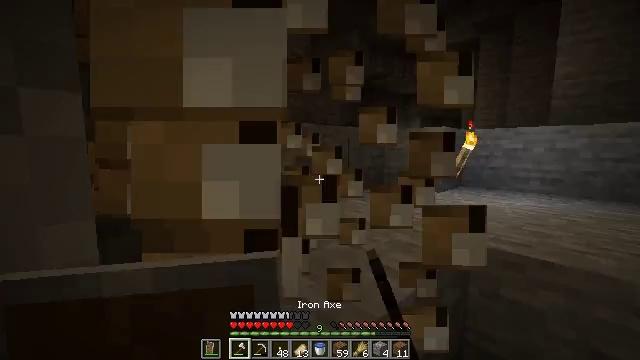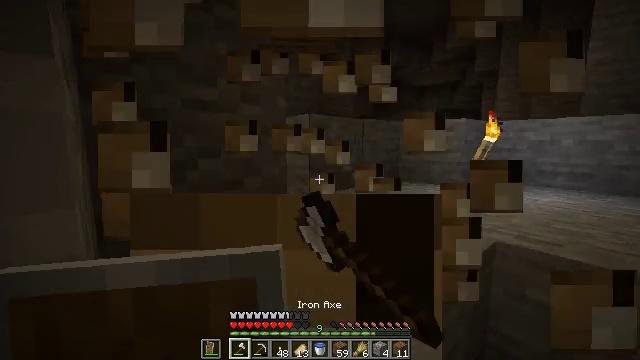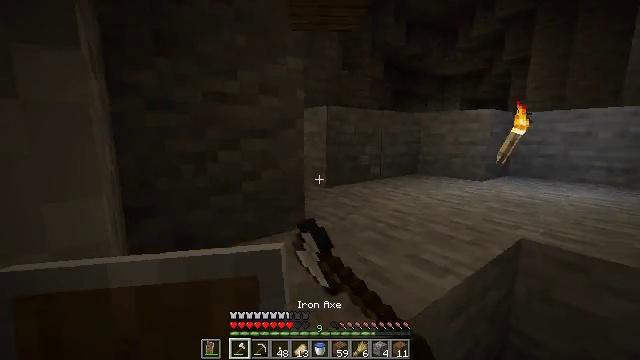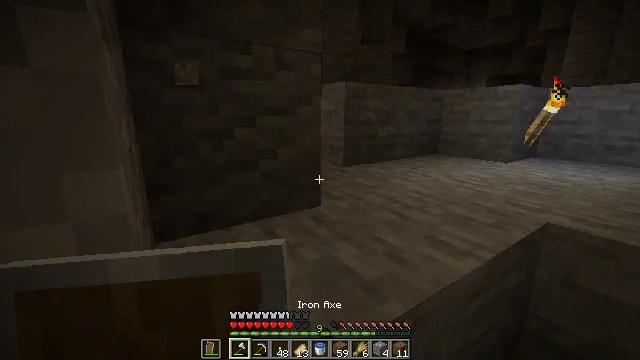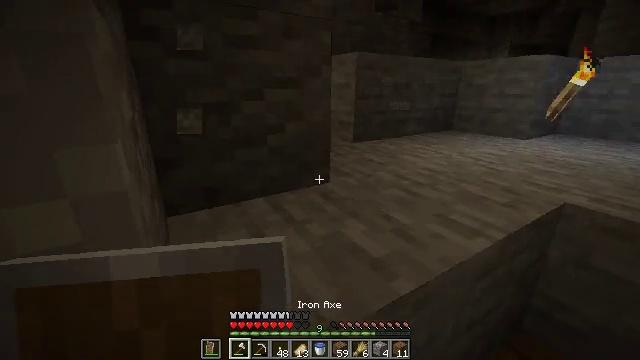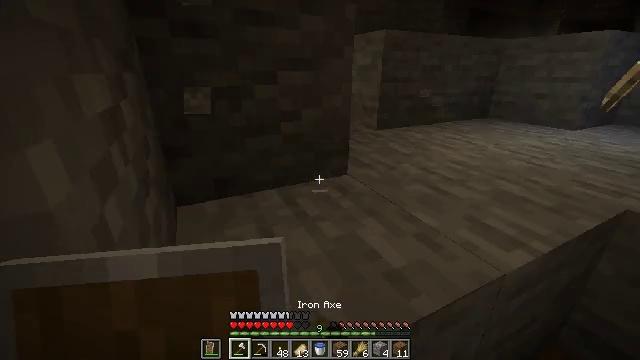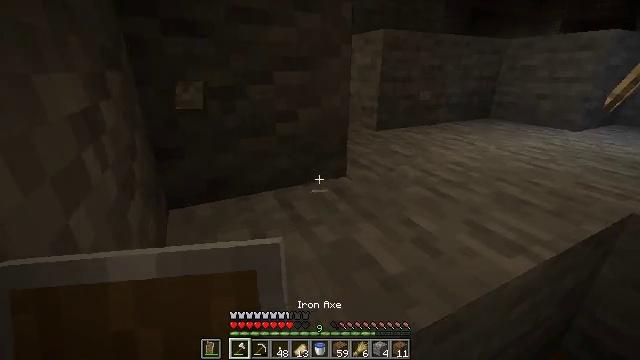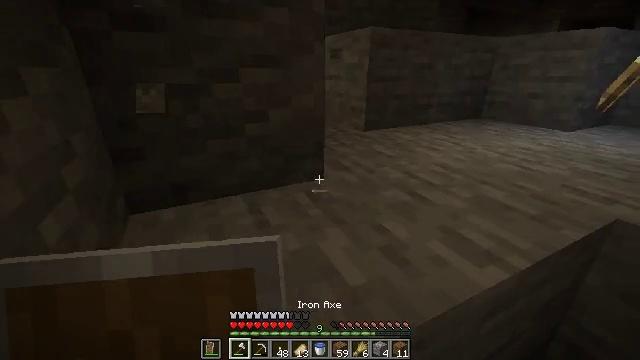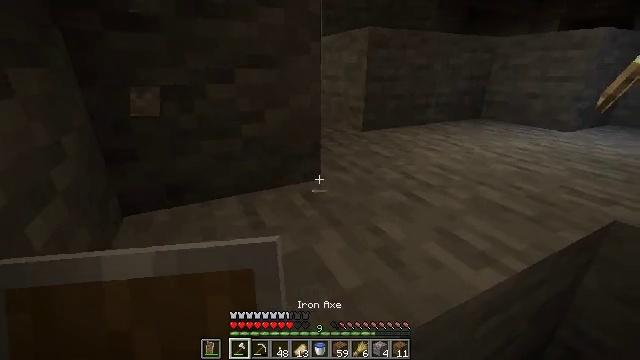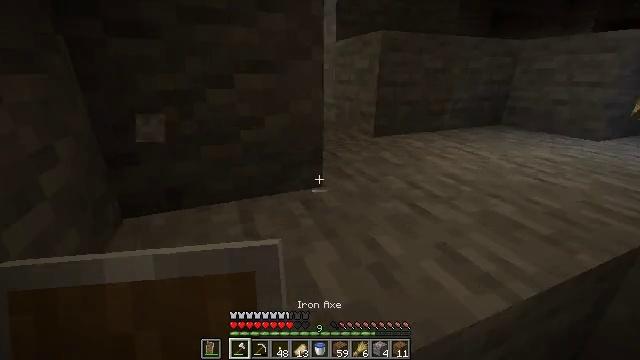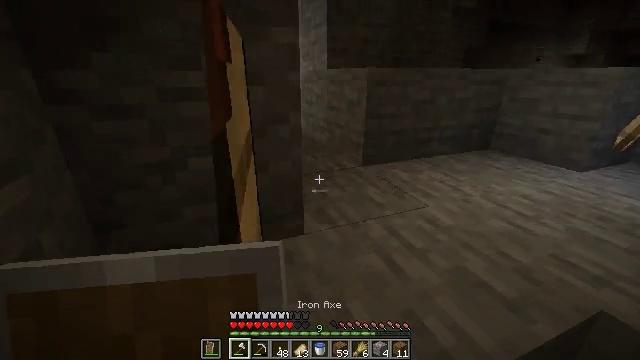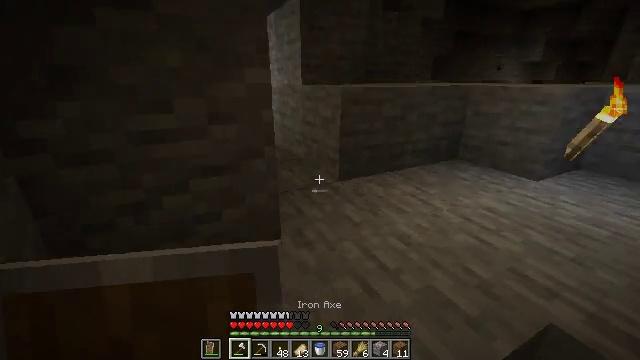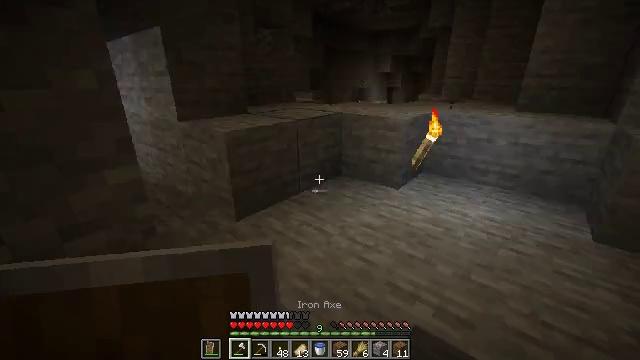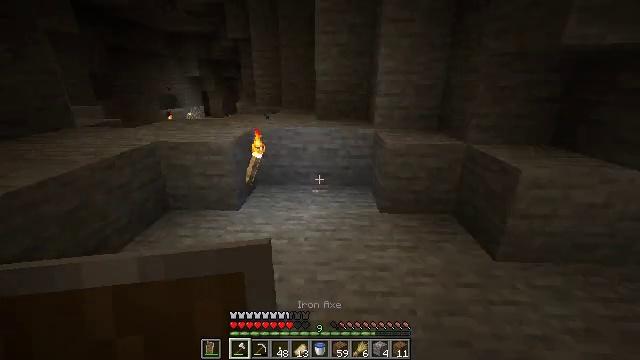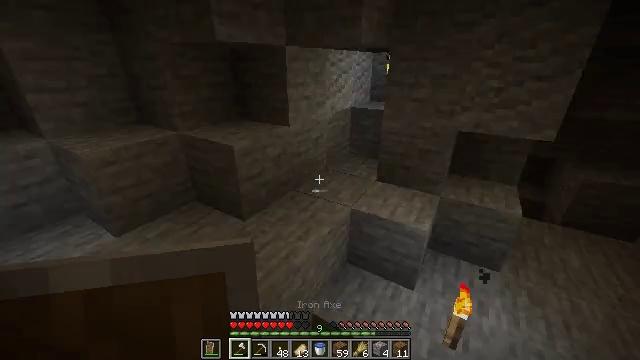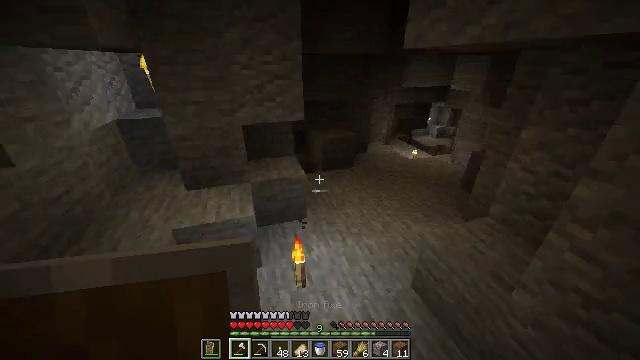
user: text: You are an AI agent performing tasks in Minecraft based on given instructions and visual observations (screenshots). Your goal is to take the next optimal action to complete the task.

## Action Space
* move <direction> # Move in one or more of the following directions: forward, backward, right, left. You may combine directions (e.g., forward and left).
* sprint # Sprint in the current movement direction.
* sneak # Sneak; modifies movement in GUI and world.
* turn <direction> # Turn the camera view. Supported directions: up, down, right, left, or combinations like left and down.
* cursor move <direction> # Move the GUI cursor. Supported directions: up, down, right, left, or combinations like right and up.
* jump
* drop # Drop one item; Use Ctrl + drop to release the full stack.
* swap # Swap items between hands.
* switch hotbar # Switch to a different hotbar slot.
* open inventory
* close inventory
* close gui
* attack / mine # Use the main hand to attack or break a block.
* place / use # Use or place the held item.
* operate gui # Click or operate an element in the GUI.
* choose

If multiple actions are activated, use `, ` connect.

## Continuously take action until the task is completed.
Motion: motion action
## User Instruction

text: Hold left button to gather the purple bed.
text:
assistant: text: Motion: turn left and down, attack / mine
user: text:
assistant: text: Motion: turn left and down, attack / mine
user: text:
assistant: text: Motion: turn left and down, attack / mine
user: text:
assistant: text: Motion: move forward, turn left and down, attack / mine
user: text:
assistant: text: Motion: move forward, turn left and down
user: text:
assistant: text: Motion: move forward, sprint
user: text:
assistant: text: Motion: move forward, sprint
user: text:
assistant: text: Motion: move forward, sprint
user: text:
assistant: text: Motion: move forward, sprint, turn left
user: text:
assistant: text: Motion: move forward, sprint, jump
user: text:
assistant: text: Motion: move forward, sprint, turn right, jump
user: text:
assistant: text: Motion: move forward, sprint, turn right, jump
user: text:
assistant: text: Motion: move forward, sprint, turn right
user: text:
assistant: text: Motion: move forward, sprint, turn right and down
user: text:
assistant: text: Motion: move forward, sprint, turn right and down
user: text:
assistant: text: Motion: move forward, sprint, turn right
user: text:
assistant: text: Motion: move forward, sprint, turn right
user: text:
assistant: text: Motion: move forward, sprint
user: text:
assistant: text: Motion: move forward, sprint
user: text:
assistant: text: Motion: move forward, sprint
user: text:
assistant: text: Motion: move forward, sprint, turn right and up
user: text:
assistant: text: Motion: move forward, sprint, turn right and up
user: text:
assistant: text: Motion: move forward, sprint, turn up
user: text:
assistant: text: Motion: move forward, sprint, turn left and up
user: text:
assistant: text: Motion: move forward, sprint, turn left
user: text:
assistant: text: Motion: move forward, sprint, turn left and down
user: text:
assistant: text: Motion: move forward, sprint
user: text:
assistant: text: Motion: move forward, sprint
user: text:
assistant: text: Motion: move forward, sprint
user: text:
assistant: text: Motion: move forward, sprint